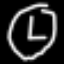
Label: clock